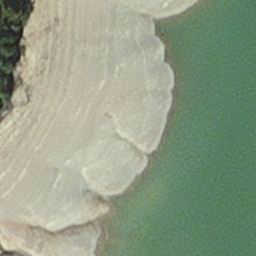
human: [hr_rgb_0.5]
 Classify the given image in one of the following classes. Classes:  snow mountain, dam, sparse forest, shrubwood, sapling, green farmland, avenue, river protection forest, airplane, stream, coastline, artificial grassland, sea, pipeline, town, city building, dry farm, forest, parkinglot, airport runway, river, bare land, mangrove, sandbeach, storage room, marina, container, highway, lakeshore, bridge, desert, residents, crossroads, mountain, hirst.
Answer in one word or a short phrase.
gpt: hirst